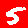
Digit: 5